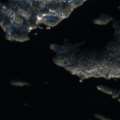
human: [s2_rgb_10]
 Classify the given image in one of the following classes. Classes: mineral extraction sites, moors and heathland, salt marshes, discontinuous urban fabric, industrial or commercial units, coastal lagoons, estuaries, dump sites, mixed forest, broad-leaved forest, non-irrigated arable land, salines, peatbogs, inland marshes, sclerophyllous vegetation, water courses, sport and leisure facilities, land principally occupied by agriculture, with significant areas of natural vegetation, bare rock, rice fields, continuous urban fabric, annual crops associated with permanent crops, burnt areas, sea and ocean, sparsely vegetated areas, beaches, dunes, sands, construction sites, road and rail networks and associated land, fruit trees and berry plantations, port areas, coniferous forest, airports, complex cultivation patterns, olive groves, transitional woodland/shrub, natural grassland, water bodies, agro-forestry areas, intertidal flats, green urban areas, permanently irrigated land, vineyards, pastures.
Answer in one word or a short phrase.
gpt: coniferous forest, mixed forest, water bodies